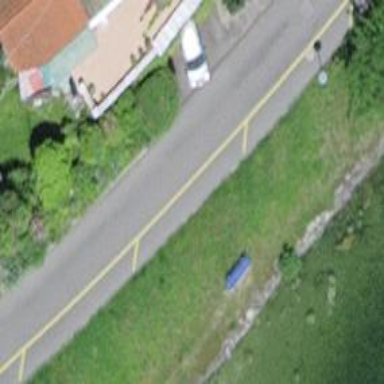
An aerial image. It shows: Bench.